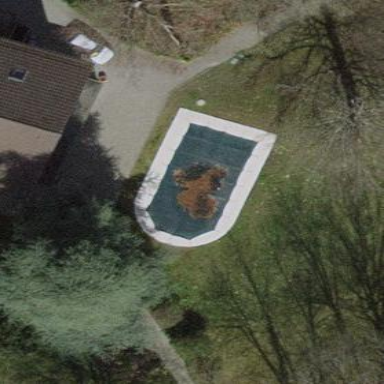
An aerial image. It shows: Swimming pool located in leisure land.